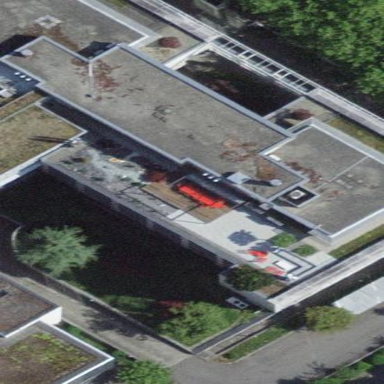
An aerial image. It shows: Office building.